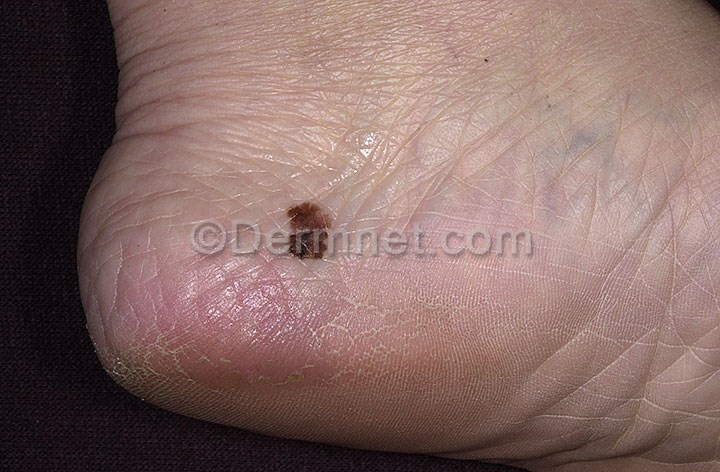
Disease: Melanoma Skin Cancer Nevi and Moles